Question: Basically I started working with Selenium a while ago and now I need to get some information in LinkedIn. However, I don't know how one the elements is called. Seems like a drop down menu, but it's more complex than the traditional drop down menus. Do you guys know how is this called?
Thanks
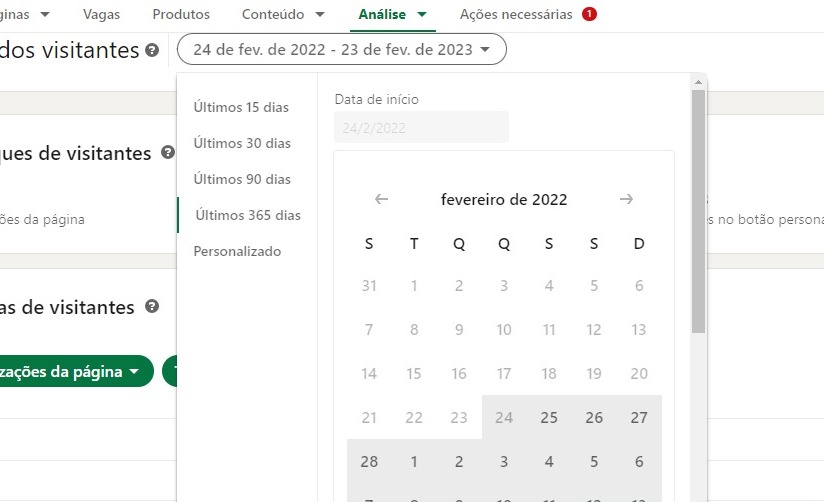
Answer: This kind of question does not belong on StackOverflow. It is simply called a dropdown, popoup, popover, date range selector, etc.